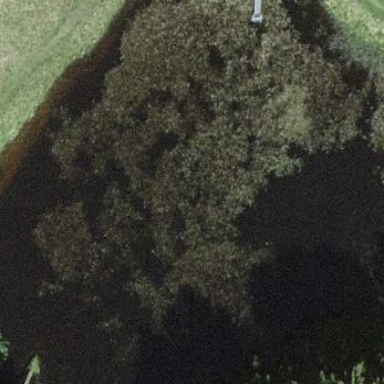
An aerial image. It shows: Peaceful pond surrounded by nature.